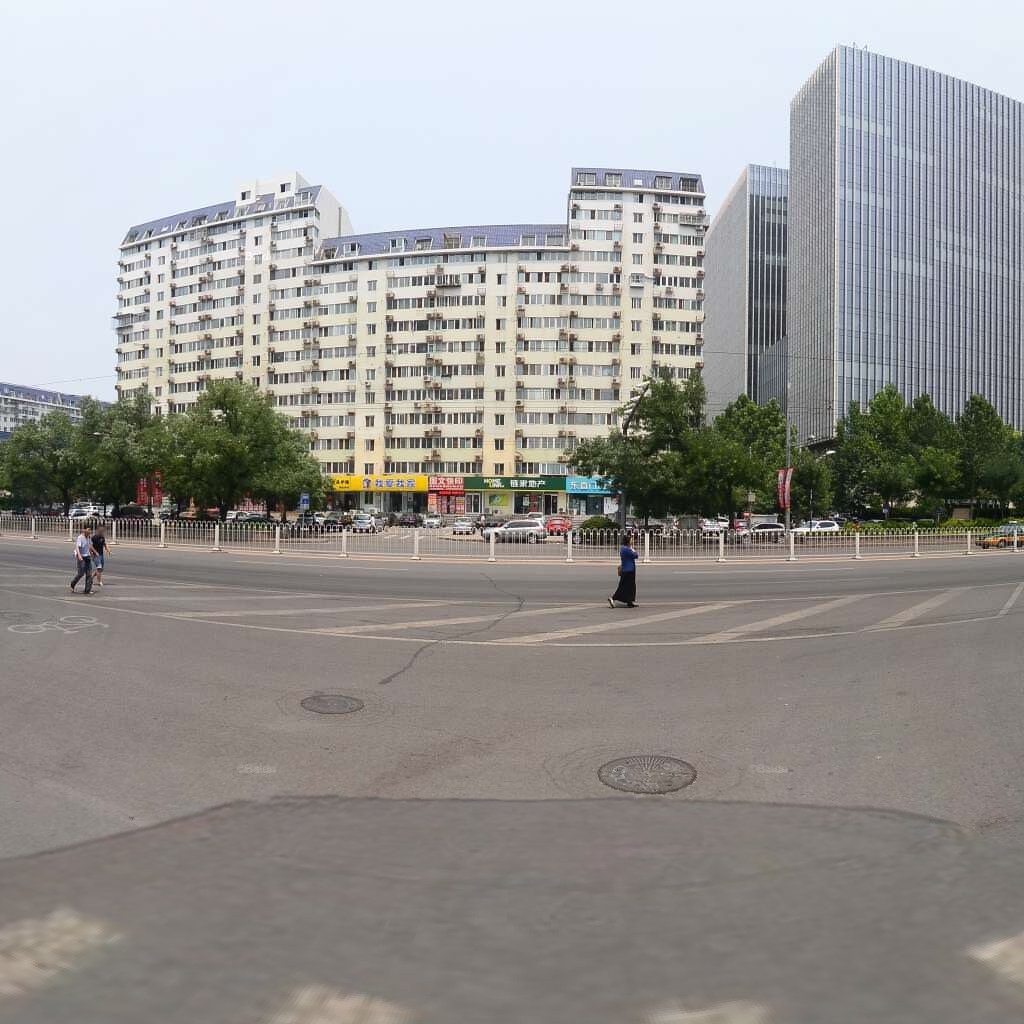
Region: Dongcheng
Road damage annotations: longitudinal patch, manhole cover, manhole cover